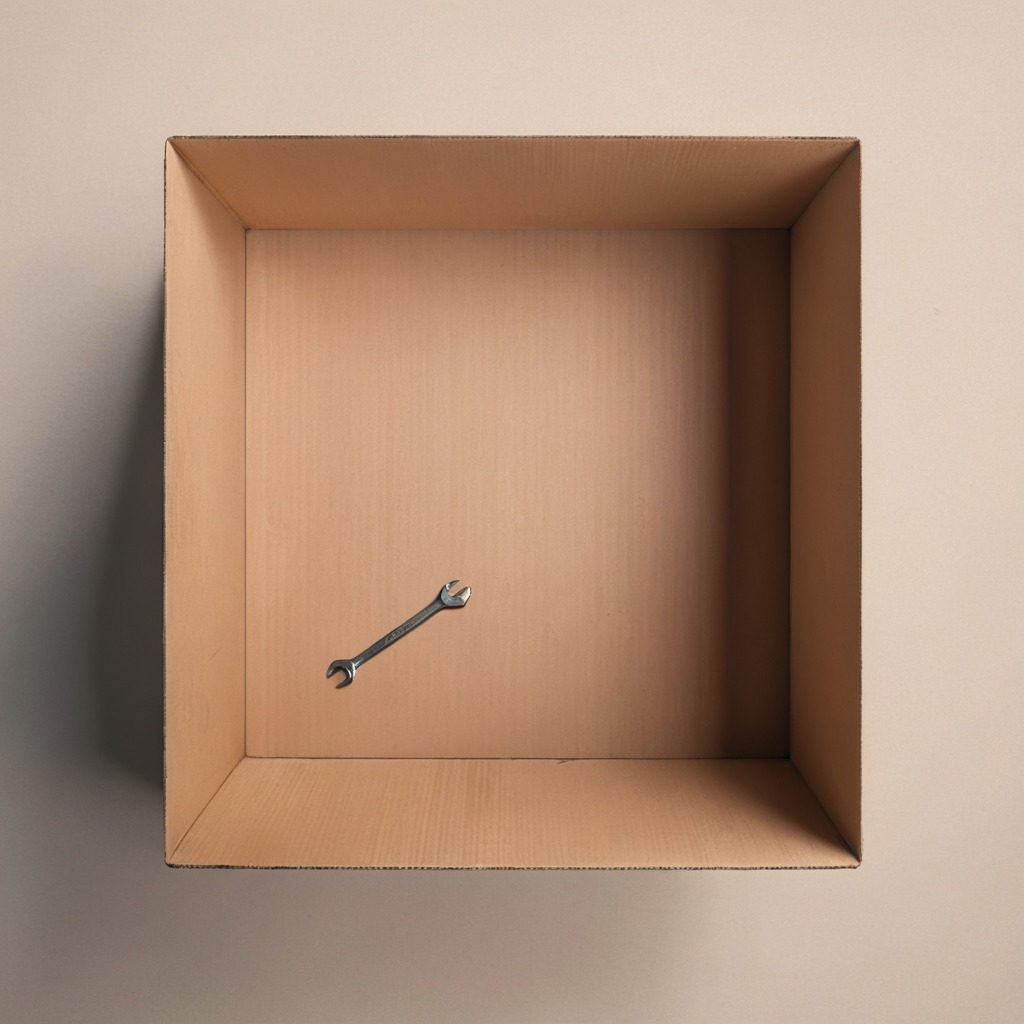
An wrench is lying on the cardboard box surface.